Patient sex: M
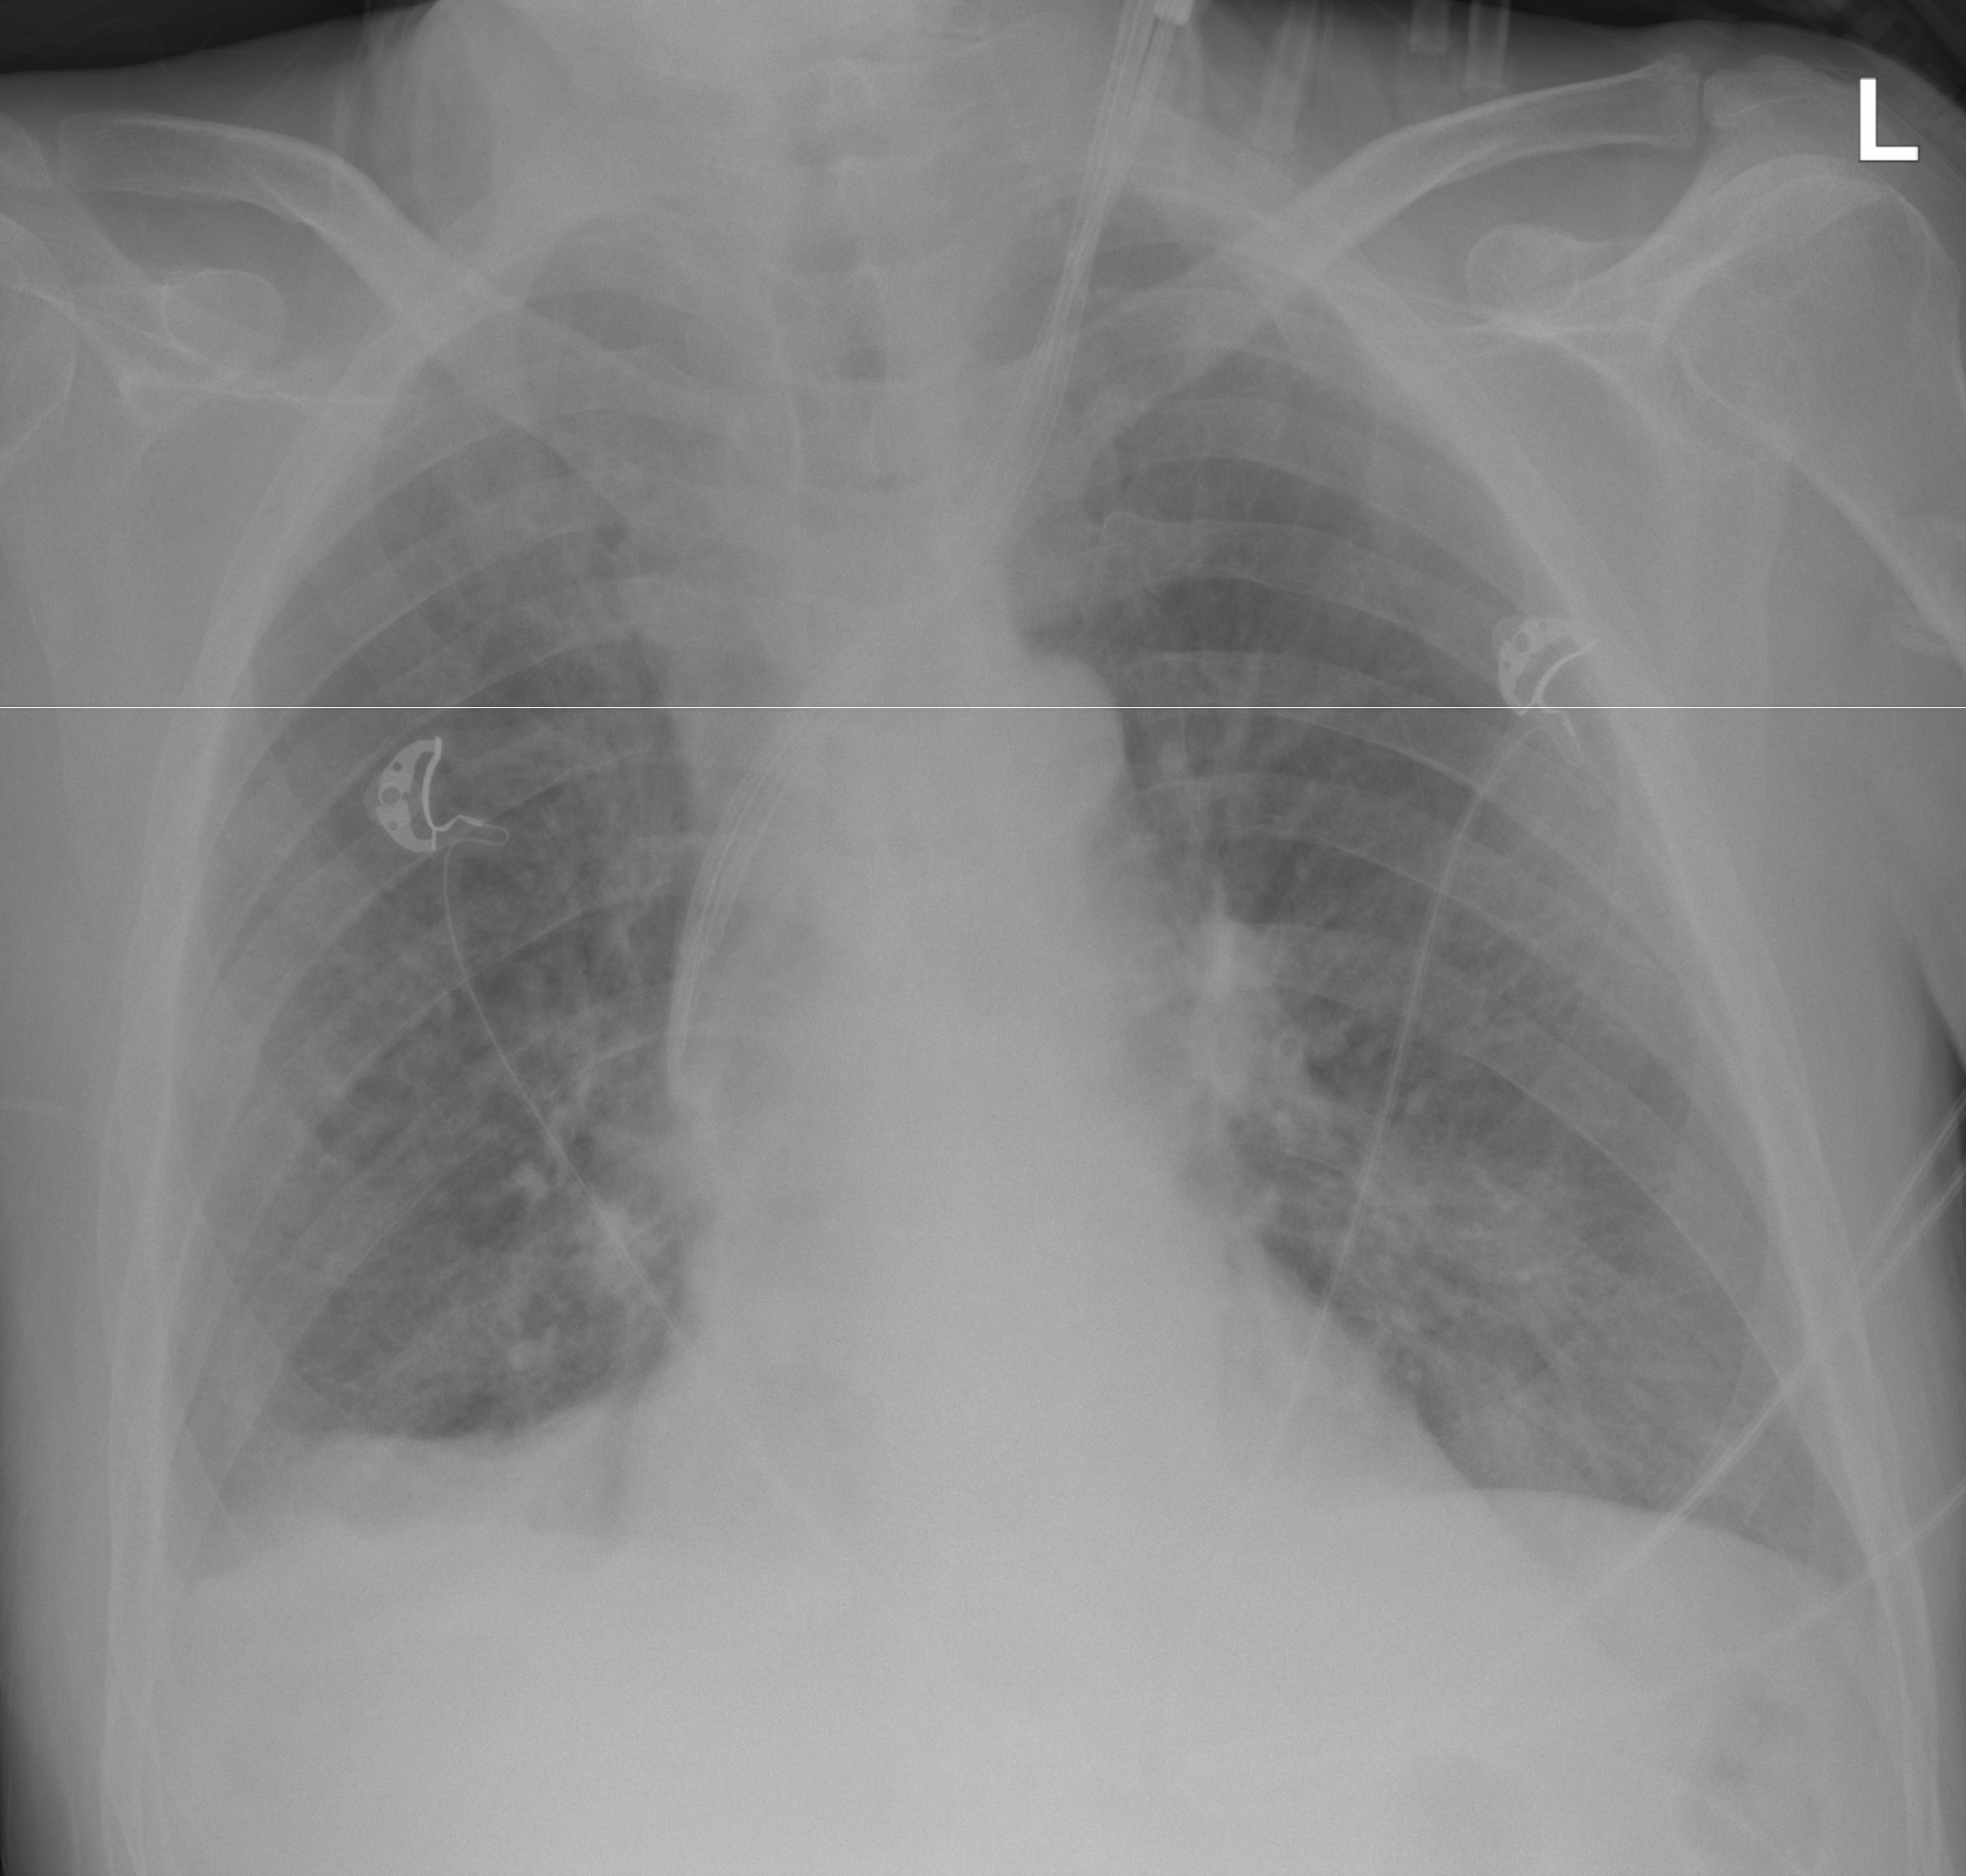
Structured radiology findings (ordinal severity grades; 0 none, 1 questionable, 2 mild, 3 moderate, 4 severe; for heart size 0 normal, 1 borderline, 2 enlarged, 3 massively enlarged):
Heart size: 0
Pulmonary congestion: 2
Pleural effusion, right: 2
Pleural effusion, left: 0
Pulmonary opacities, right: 2
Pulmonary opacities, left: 2
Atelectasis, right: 2
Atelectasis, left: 2